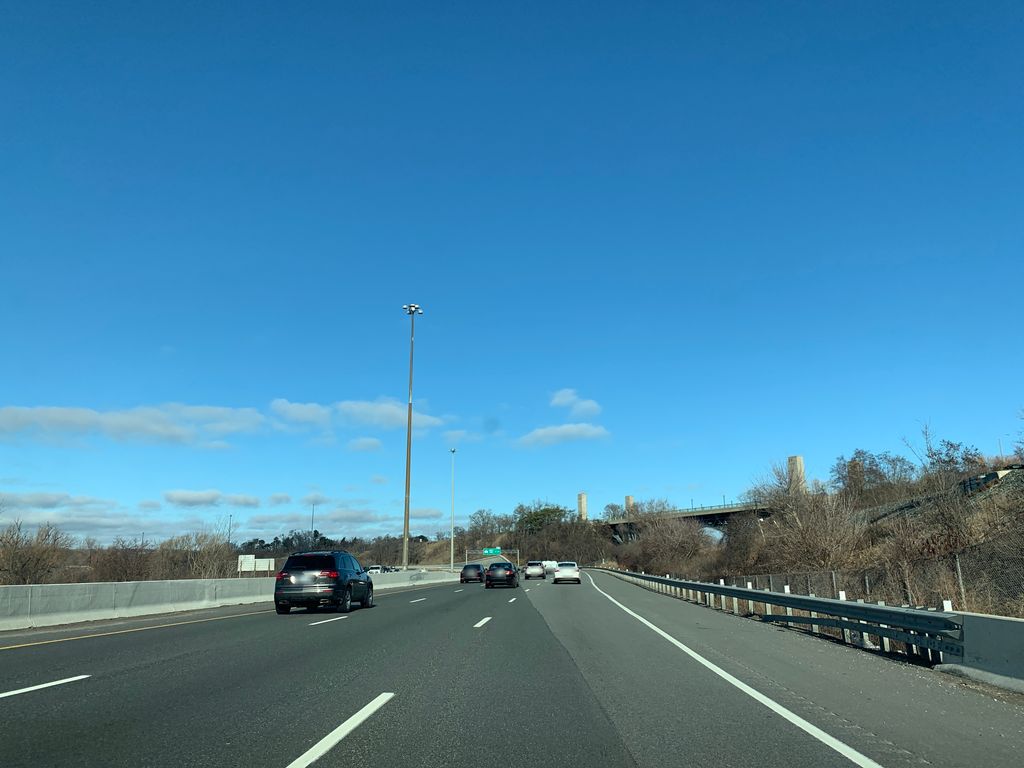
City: hamilton